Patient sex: F
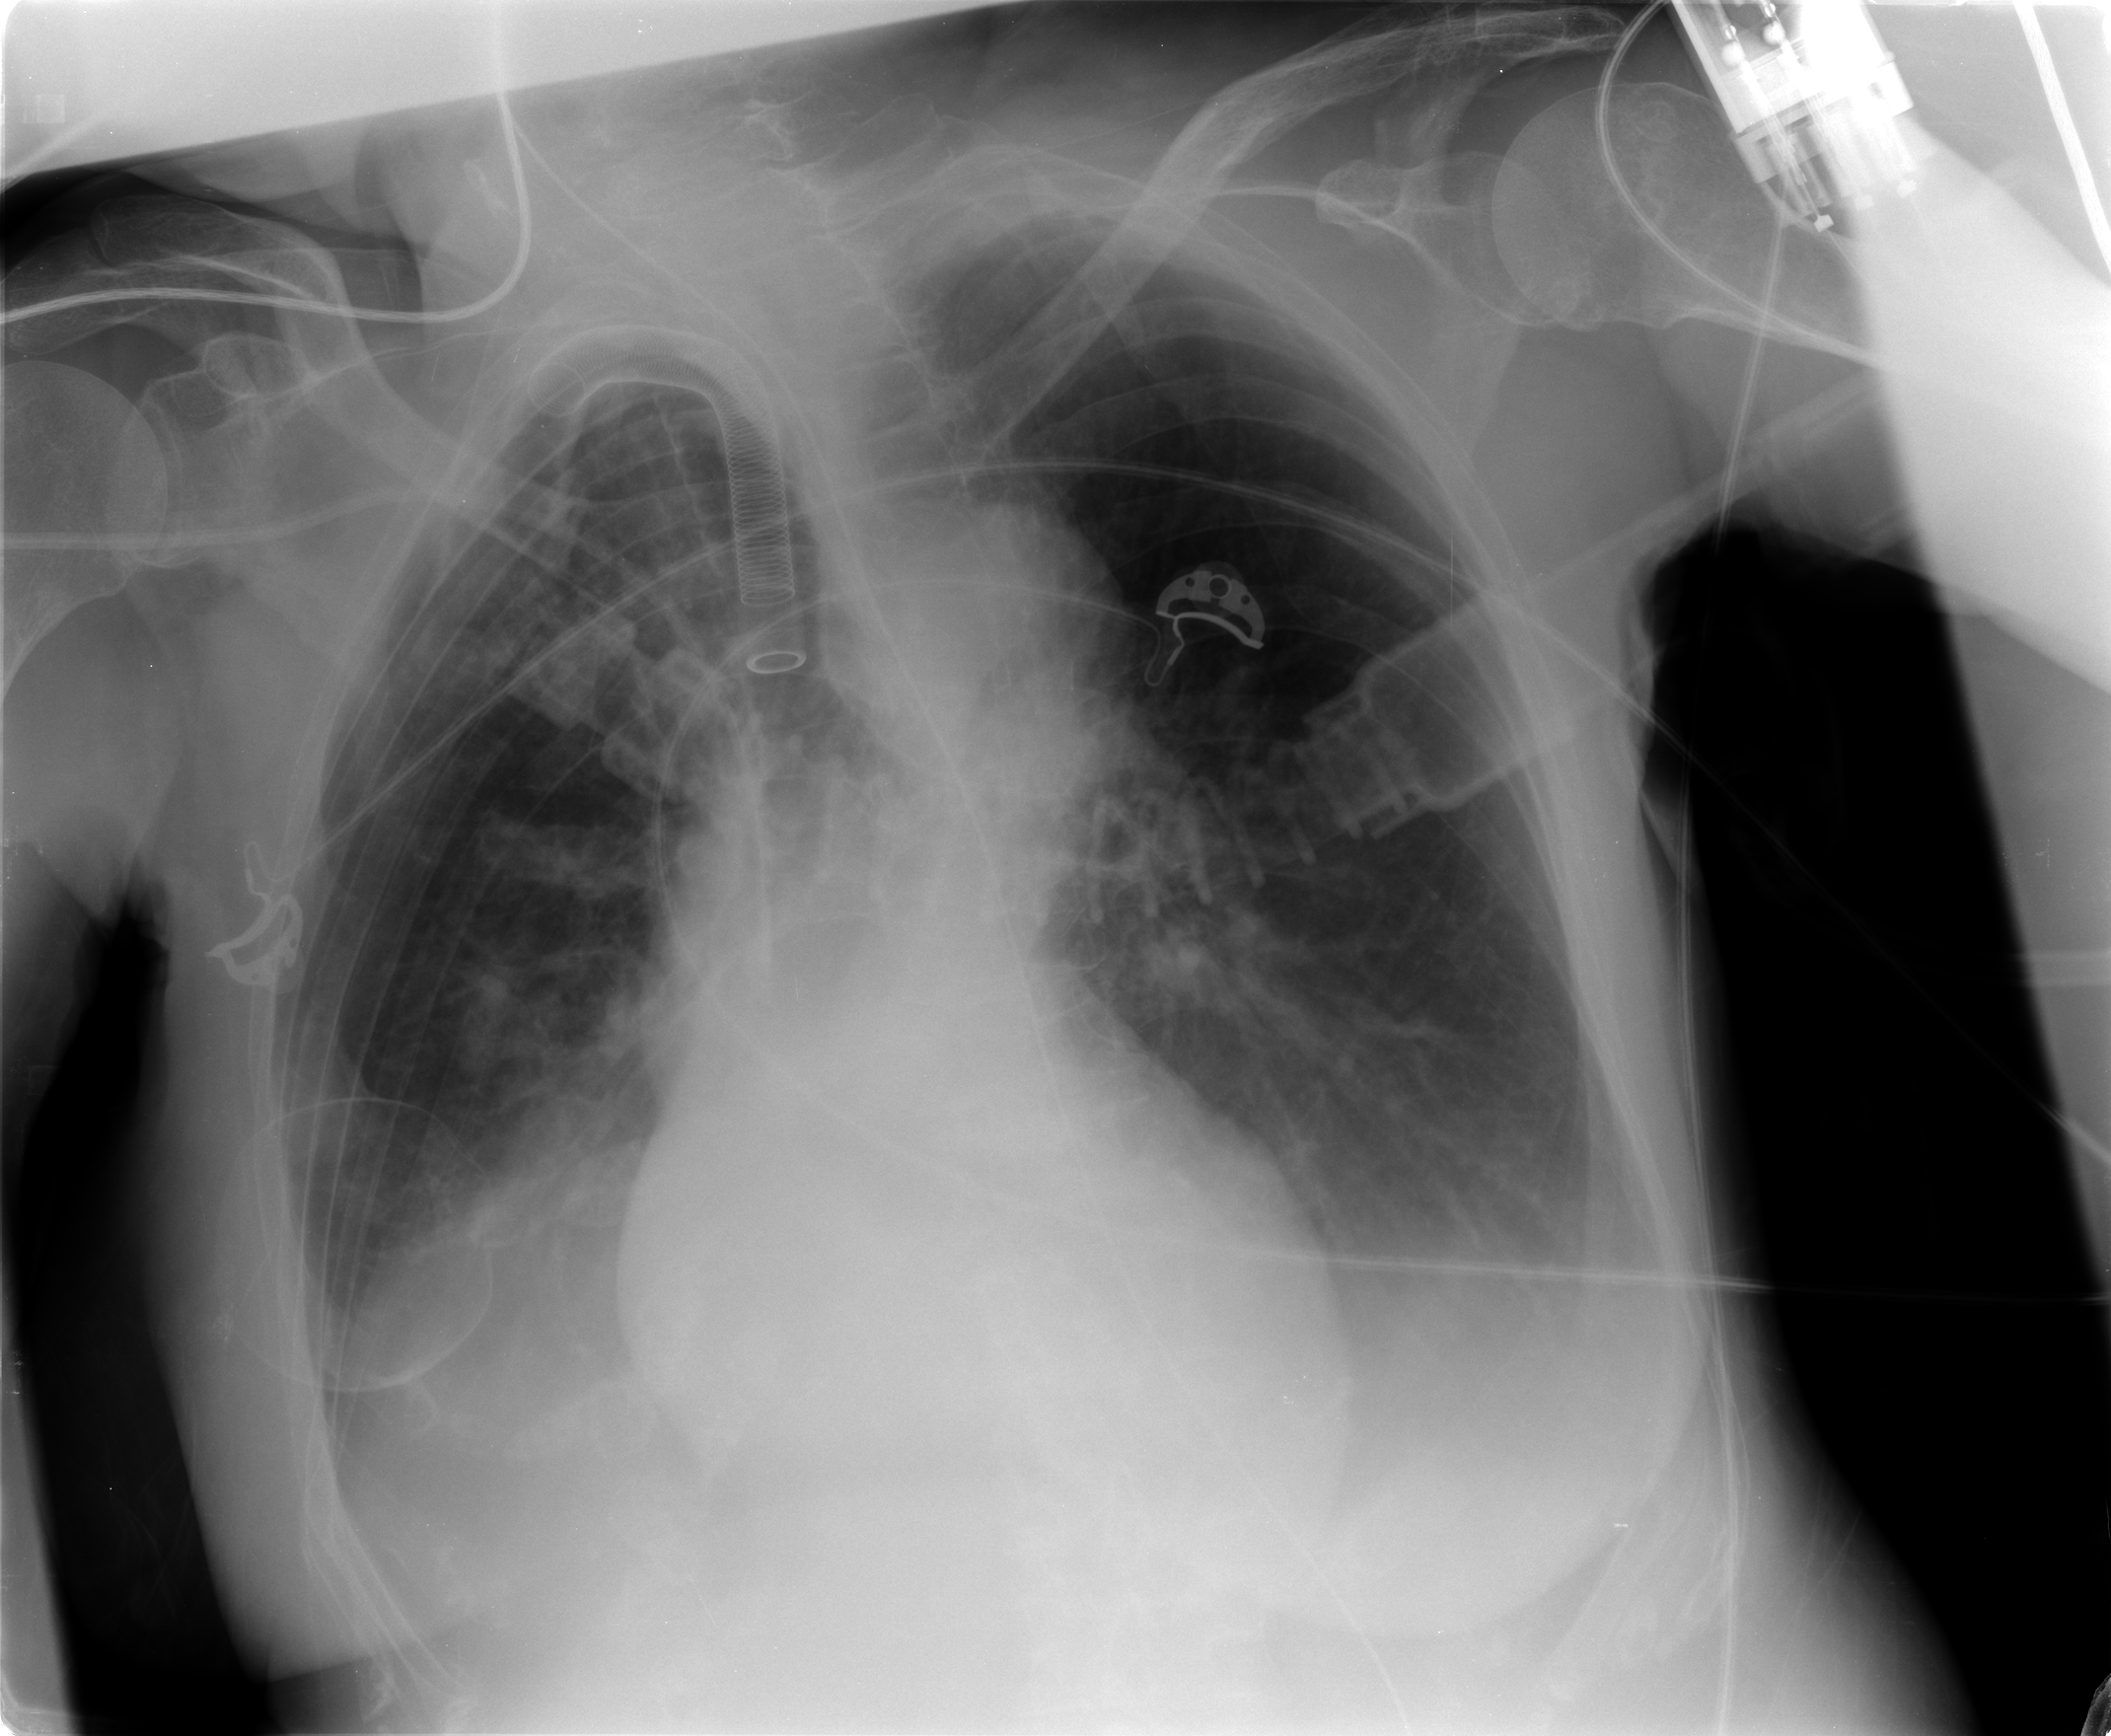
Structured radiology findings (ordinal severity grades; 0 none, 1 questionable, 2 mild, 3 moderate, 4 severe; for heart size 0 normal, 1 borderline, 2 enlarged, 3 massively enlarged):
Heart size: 2
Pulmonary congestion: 2
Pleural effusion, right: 2
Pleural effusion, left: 3
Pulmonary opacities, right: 0
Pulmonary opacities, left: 1
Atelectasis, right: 2
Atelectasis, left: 2